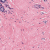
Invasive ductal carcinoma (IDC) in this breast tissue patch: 0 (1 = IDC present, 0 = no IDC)